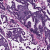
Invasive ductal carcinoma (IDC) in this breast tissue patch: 1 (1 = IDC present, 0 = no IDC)